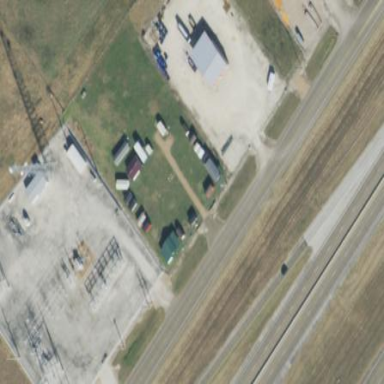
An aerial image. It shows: There is distribution substation enclosed by fence.